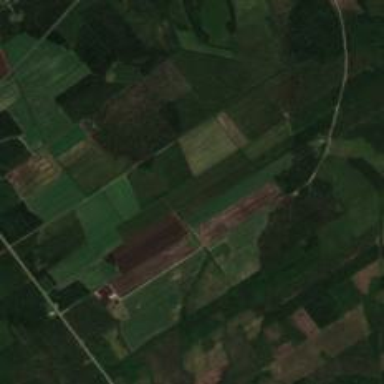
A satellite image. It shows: Farmland bordering bog wetland area.